Field crop: tomato
Growth stage: 1
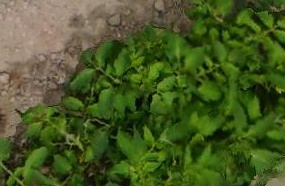
Species: tomato